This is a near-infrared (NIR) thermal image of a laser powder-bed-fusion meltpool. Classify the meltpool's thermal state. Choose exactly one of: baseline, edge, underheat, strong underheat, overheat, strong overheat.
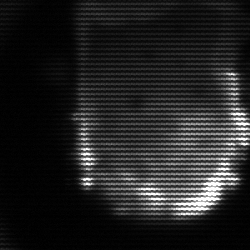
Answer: baseline